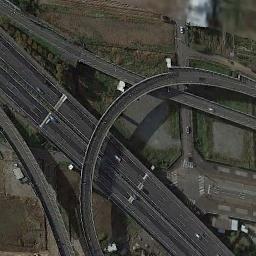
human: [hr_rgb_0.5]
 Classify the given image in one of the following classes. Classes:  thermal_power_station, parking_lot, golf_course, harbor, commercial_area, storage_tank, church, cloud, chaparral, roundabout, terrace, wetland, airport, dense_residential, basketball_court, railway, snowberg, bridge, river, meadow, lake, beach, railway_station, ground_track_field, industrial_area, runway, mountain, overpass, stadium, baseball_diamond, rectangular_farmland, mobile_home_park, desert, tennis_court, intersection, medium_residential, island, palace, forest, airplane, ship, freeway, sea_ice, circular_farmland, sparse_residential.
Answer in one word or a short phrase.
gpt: overpass